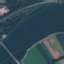
Land use / land cover class: River